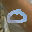
Label: 0